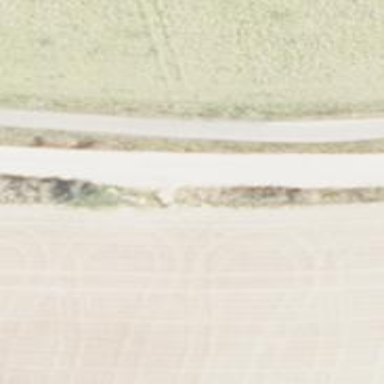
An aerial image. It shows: Asphalt path.